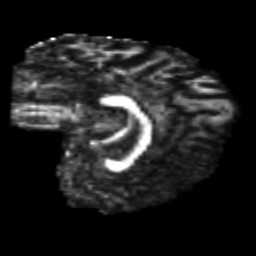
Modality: FA
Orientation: sagittal
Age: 24
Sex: female
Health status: healthy
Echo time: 0.074 s